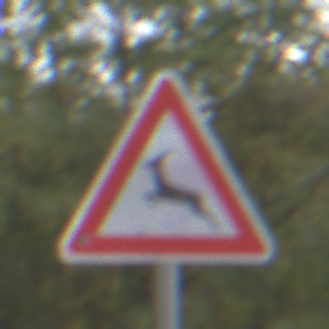
Verkehrszeichen: WildwechselRechts
Umgebung: Outdoor, Suburban
Tageszeit: Midday
Wetter: Overcast
Licht: Natural
Jahreszeit: NotSpecified
Kontrast: LowContrast